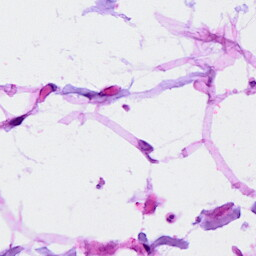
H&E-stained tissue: Breast